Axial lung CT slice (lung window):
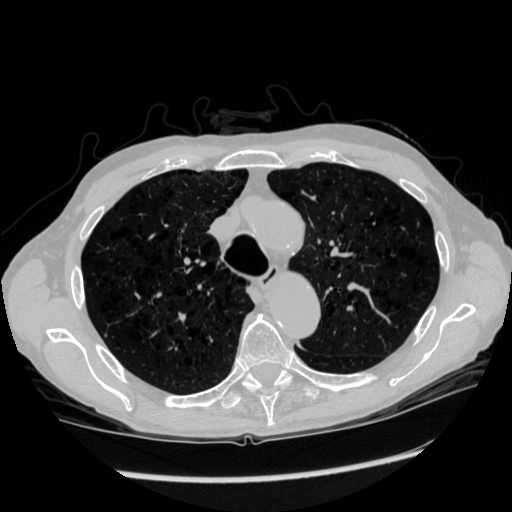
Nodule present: no